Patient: sex M, age 74
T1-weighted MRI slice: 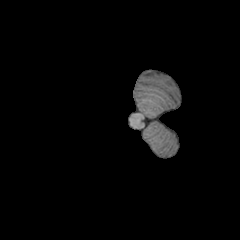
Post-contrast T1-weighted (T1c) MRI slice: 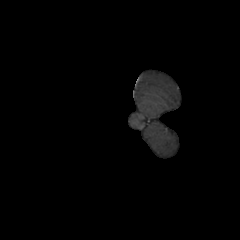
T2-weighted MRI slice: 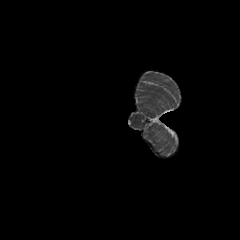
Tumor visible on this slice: no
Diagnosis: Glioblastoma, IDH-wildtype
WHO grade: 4